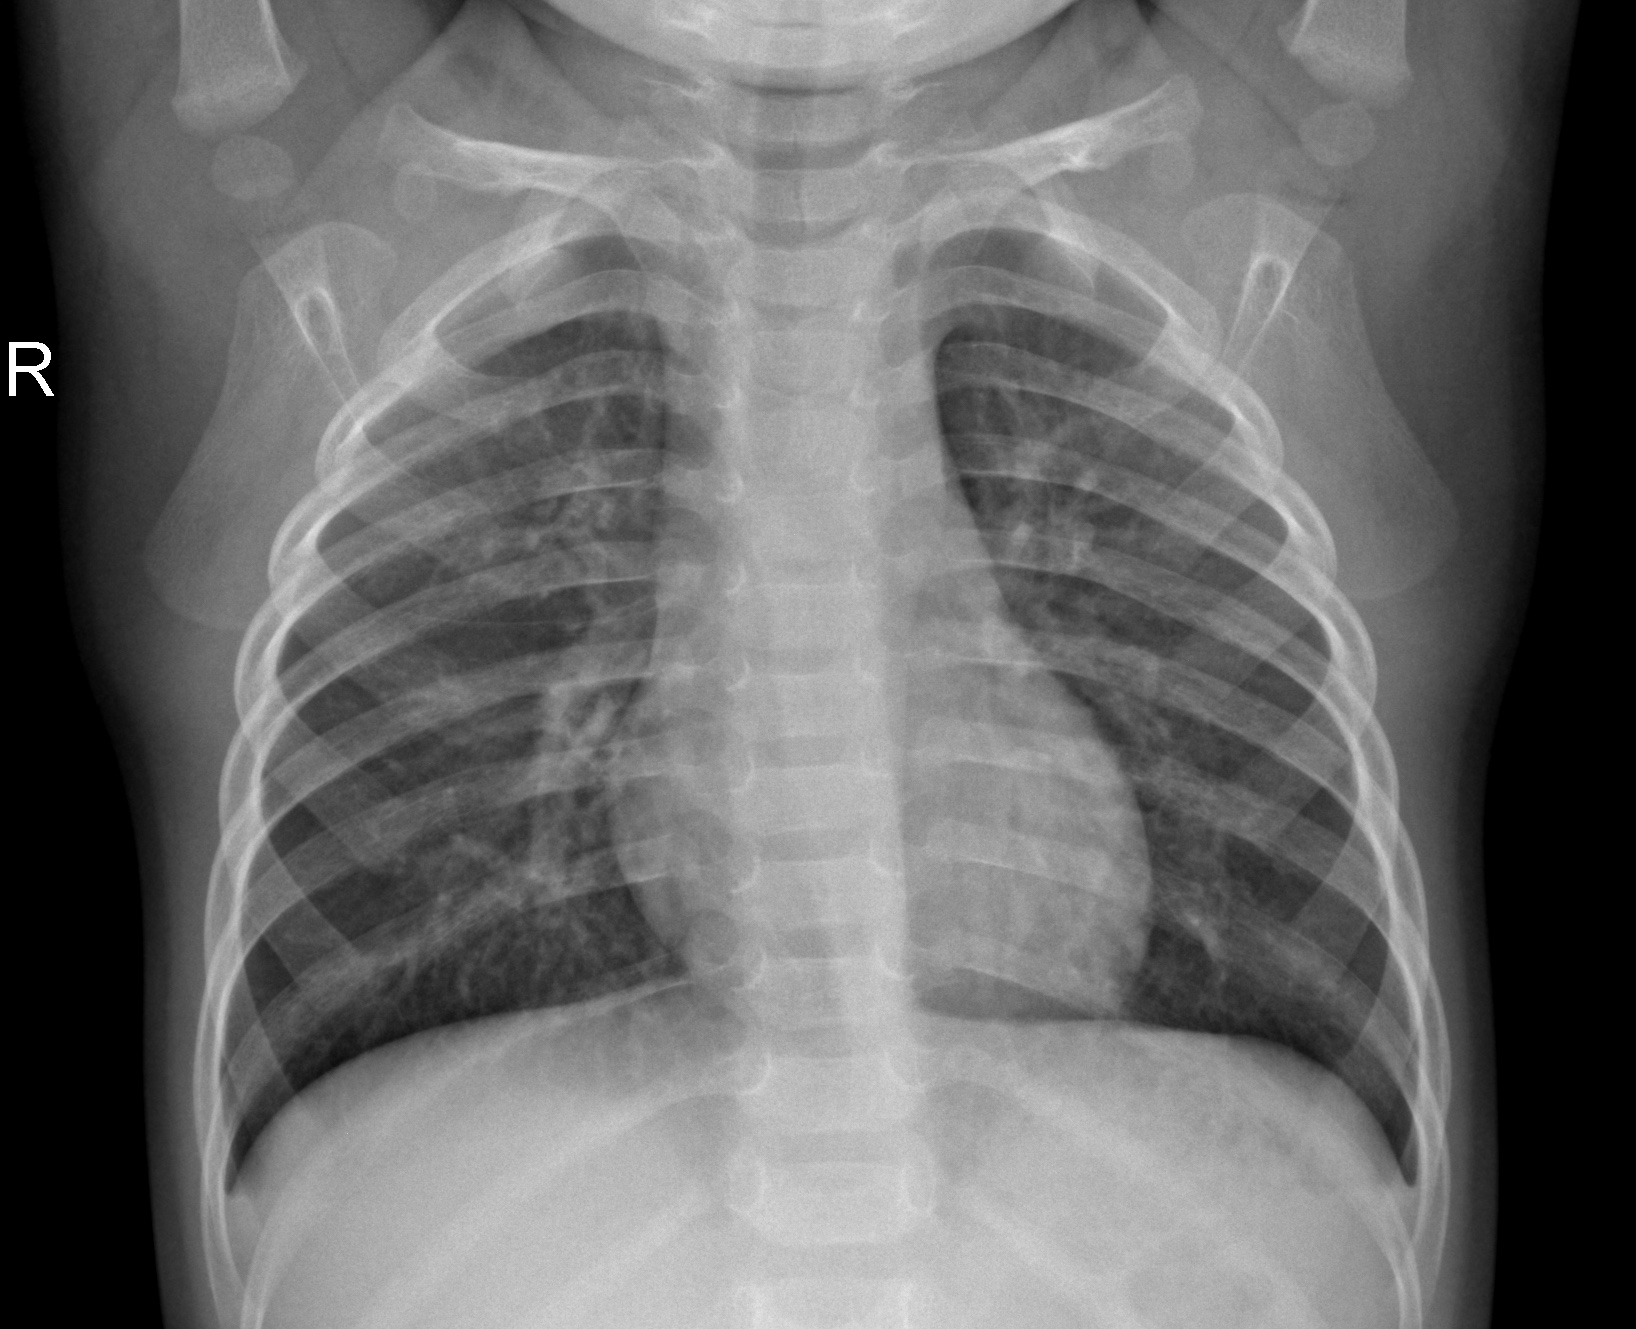
Diagnosis: NORMAL